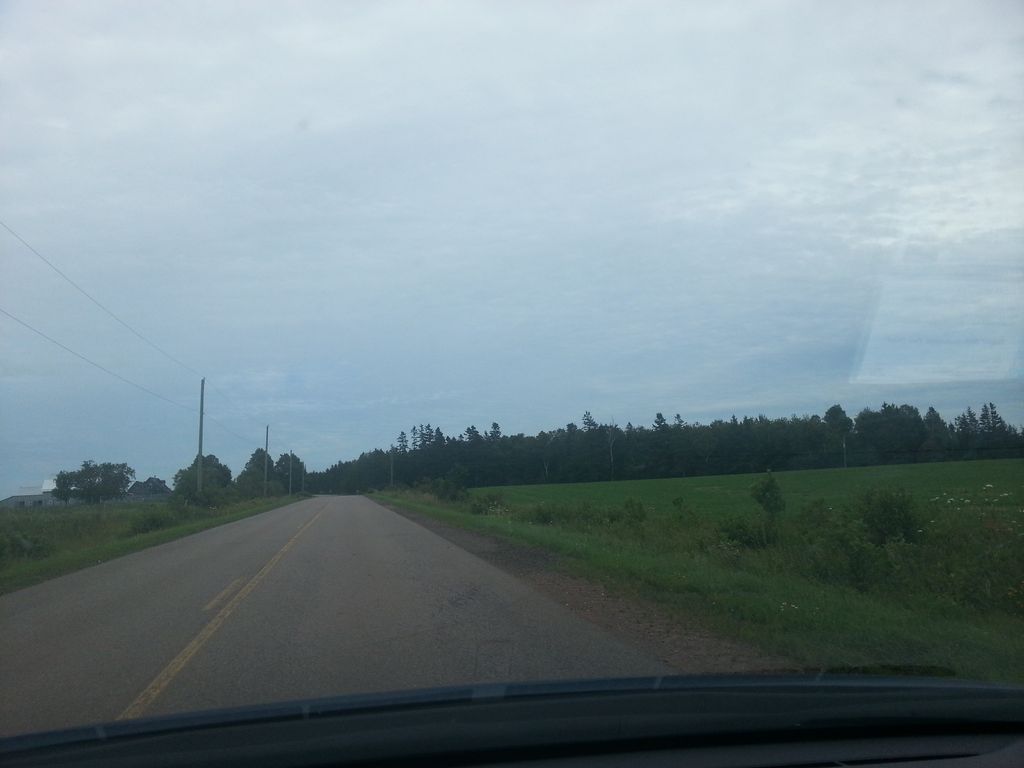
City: charlottetown